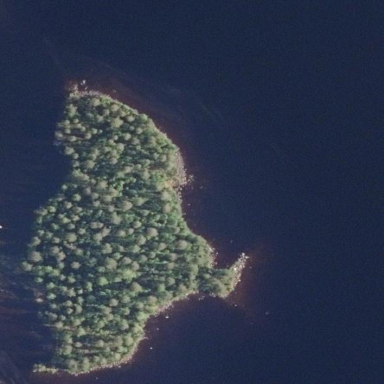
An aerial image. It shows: Islet covered with woodland.